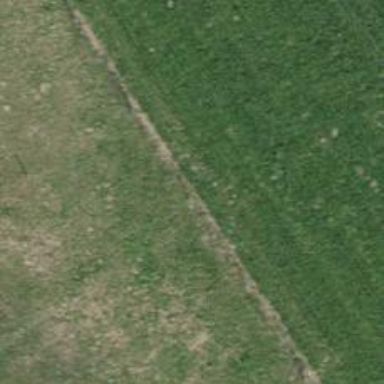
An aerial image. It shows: Fence.